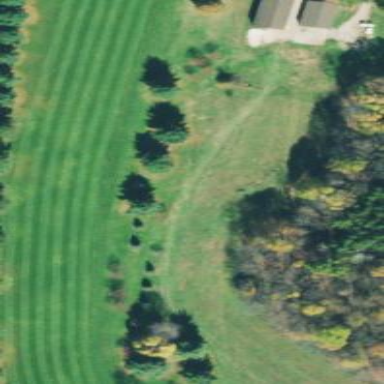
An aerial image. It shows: Golf fairway in the image.